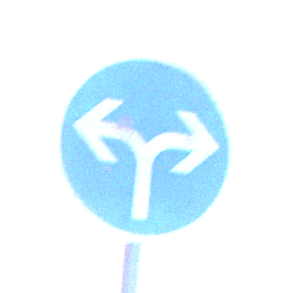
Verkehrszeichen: VorgeschriebeneFahrtrichtungRechtsOderLinks
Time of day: MorningAfternoon
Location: Outdoor (Nature)
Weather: Clear
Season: NotSpecified
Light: Natural